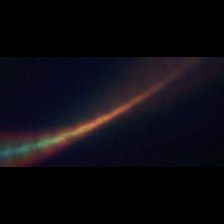
Taxon: Psuedo-nitzschia
Group: Diatoms